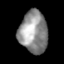
Tissue: skin
Cell type: Others
Senescence score: 0.7448
Nuclear area (px): 1163
Mean DAPI intensity: 143.594